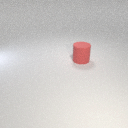
large red rubber cylinder